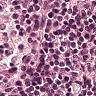
Metastatic tissue present: no